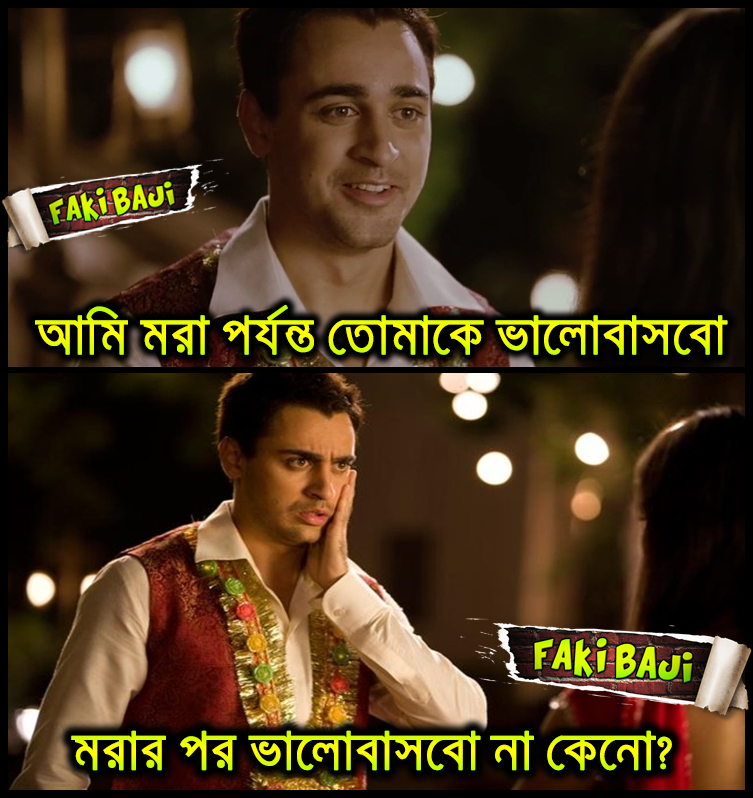
Text: আমি মরা পর্যন্ত তোমাকে ভালবাসবো মরার পর ভালোবাসবো না কেনো?
Label: Non Hate